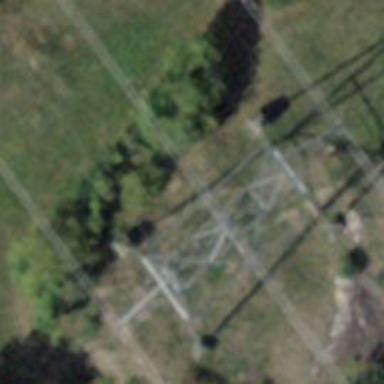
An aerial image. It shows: Towering power structure.